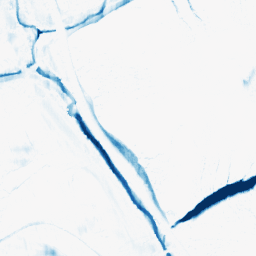
Category: morphological
Decomposition family: morphological_ellipse
Decomposition parameters: operation: closing
width: 20
height: 5
Upsampling method: lanczos
Upsampling parameters: scale: 2
Upsampling scale: 2